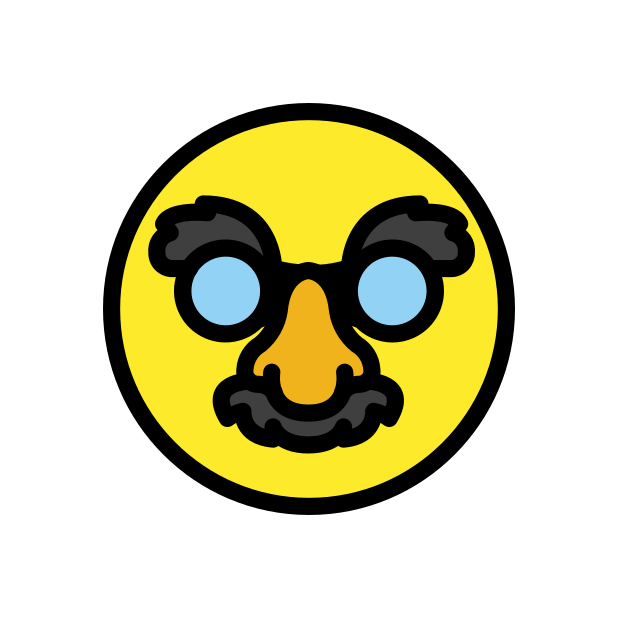
disguised face